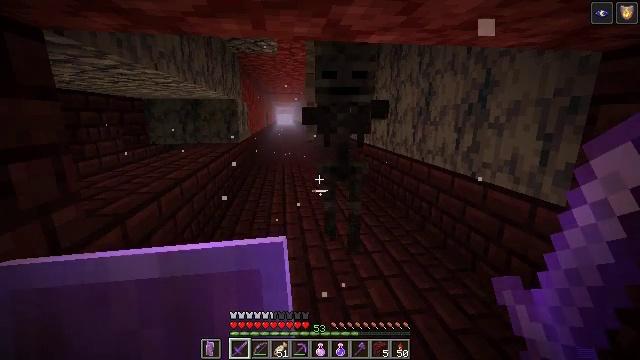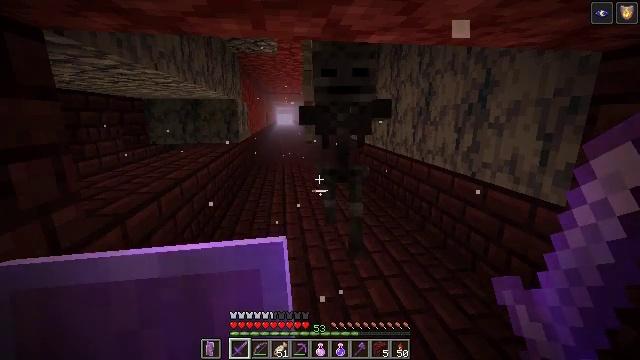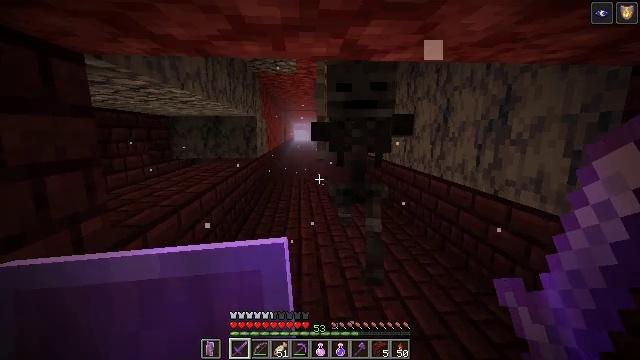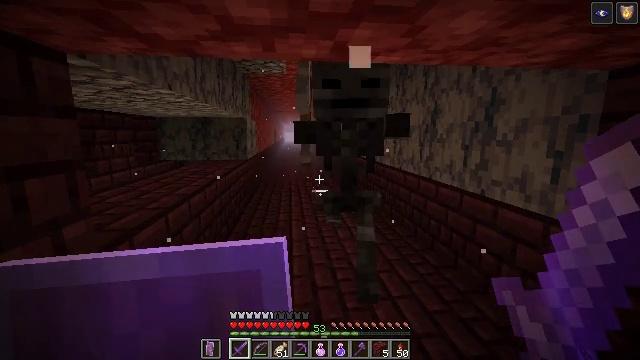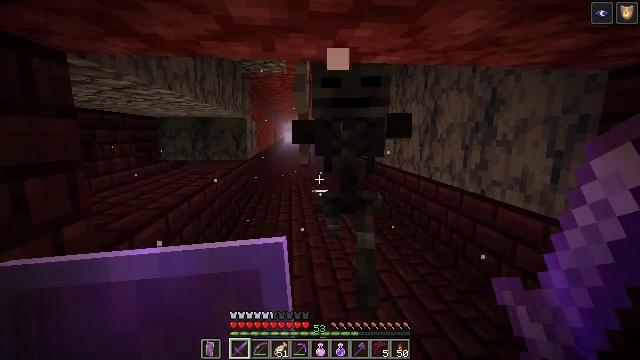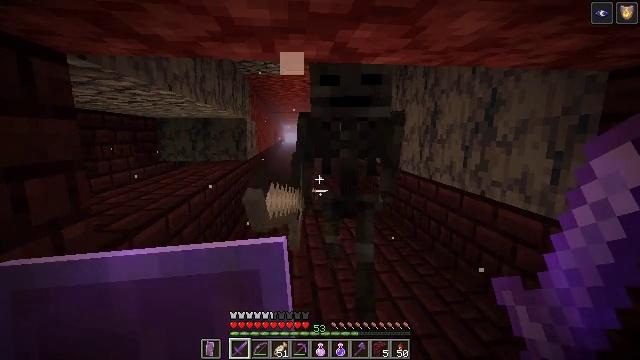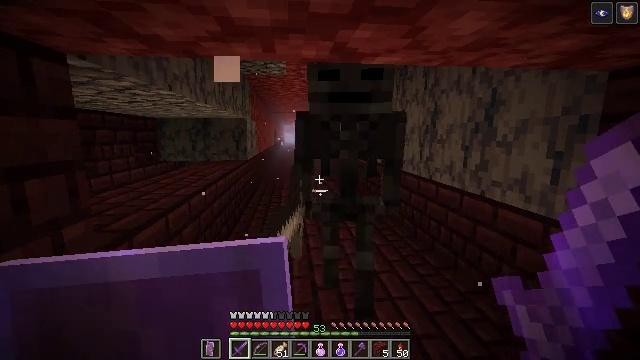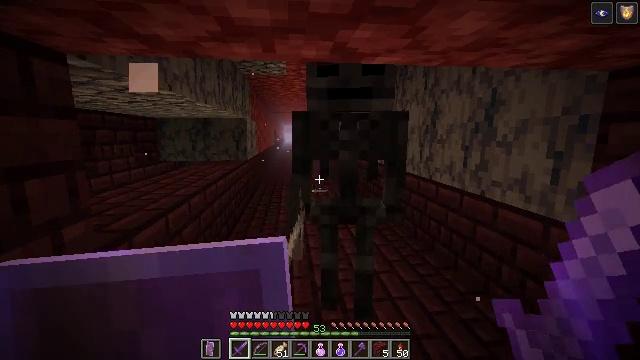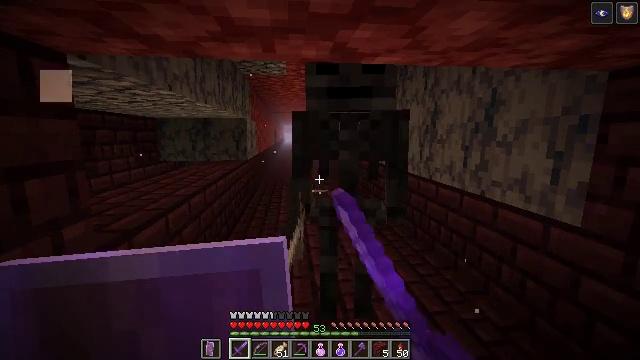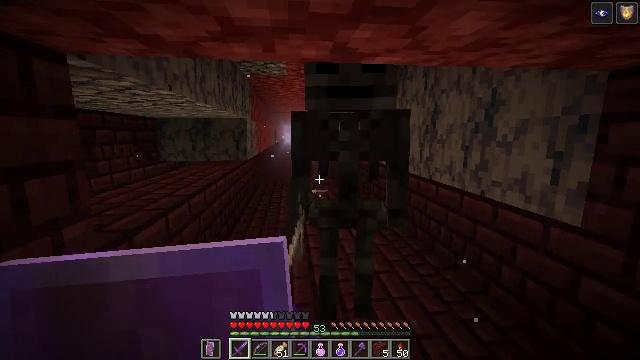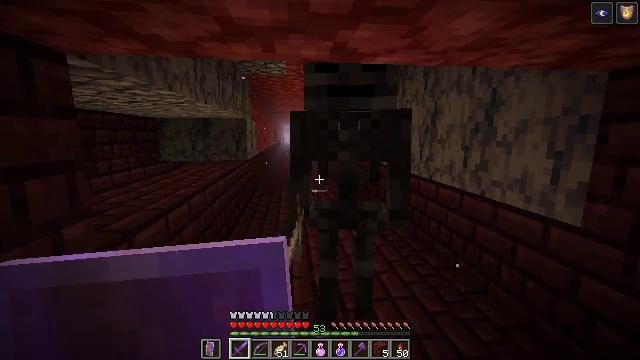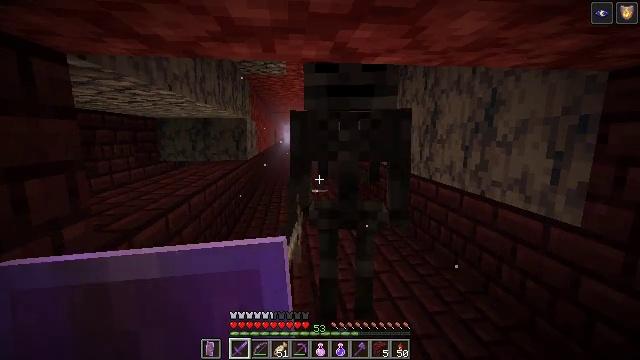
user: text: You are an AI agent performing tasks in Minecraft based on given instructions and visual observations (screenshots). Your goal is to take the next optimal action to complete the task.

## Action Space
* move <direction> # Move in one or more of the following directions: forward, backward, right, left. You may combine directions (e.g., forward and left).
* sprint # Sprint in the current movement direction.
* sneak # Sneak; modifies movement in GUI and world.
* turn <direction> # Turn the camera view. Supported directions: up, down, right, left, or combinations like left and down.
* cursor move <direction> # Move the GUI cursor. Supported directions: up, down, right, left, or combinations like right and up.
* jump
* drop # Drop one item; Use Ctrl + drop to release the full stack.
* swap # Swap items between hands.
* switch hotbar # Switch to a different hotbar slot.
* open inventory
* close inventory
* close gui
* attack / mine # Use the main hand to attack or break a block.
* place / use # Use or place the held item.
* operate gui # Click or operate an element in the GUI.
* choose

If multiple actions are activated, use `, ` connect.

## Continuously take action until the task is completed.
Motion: motion action
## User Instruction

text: Kill a wither skeleton.
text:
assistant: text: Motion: no_op
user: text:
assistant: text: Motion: turn left and up
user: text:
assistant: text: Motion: turn right
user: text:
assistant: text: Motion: no_op
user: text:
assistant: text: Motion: no_op
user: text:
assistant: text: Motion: no_op
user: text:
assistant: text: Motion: attack / mine
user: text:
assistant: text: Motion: attack / mine
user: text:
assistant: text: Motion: attack / mine
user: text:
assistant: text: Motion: attack / mine
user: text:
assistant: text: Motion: no_op
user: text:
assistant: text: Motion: no_op